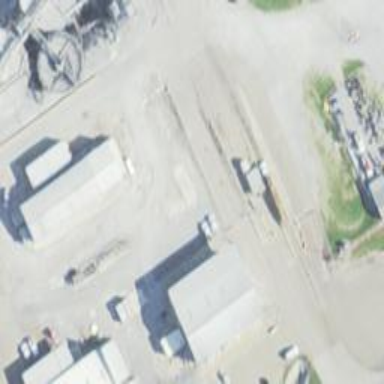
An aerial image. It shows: Weighbridge facility.